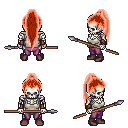
a pixel art fantasy rpg character, male body template, skeleton, white pirate shirt, magenta pants, red extra-long topknot hairstyle, cloth bracers, maroon shoes, spear, four views (front, back, left, right), 2x2 character sprite sheet, small pixel art, hard edges, no anti-aliasing